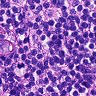
Metastatic tissue present: no